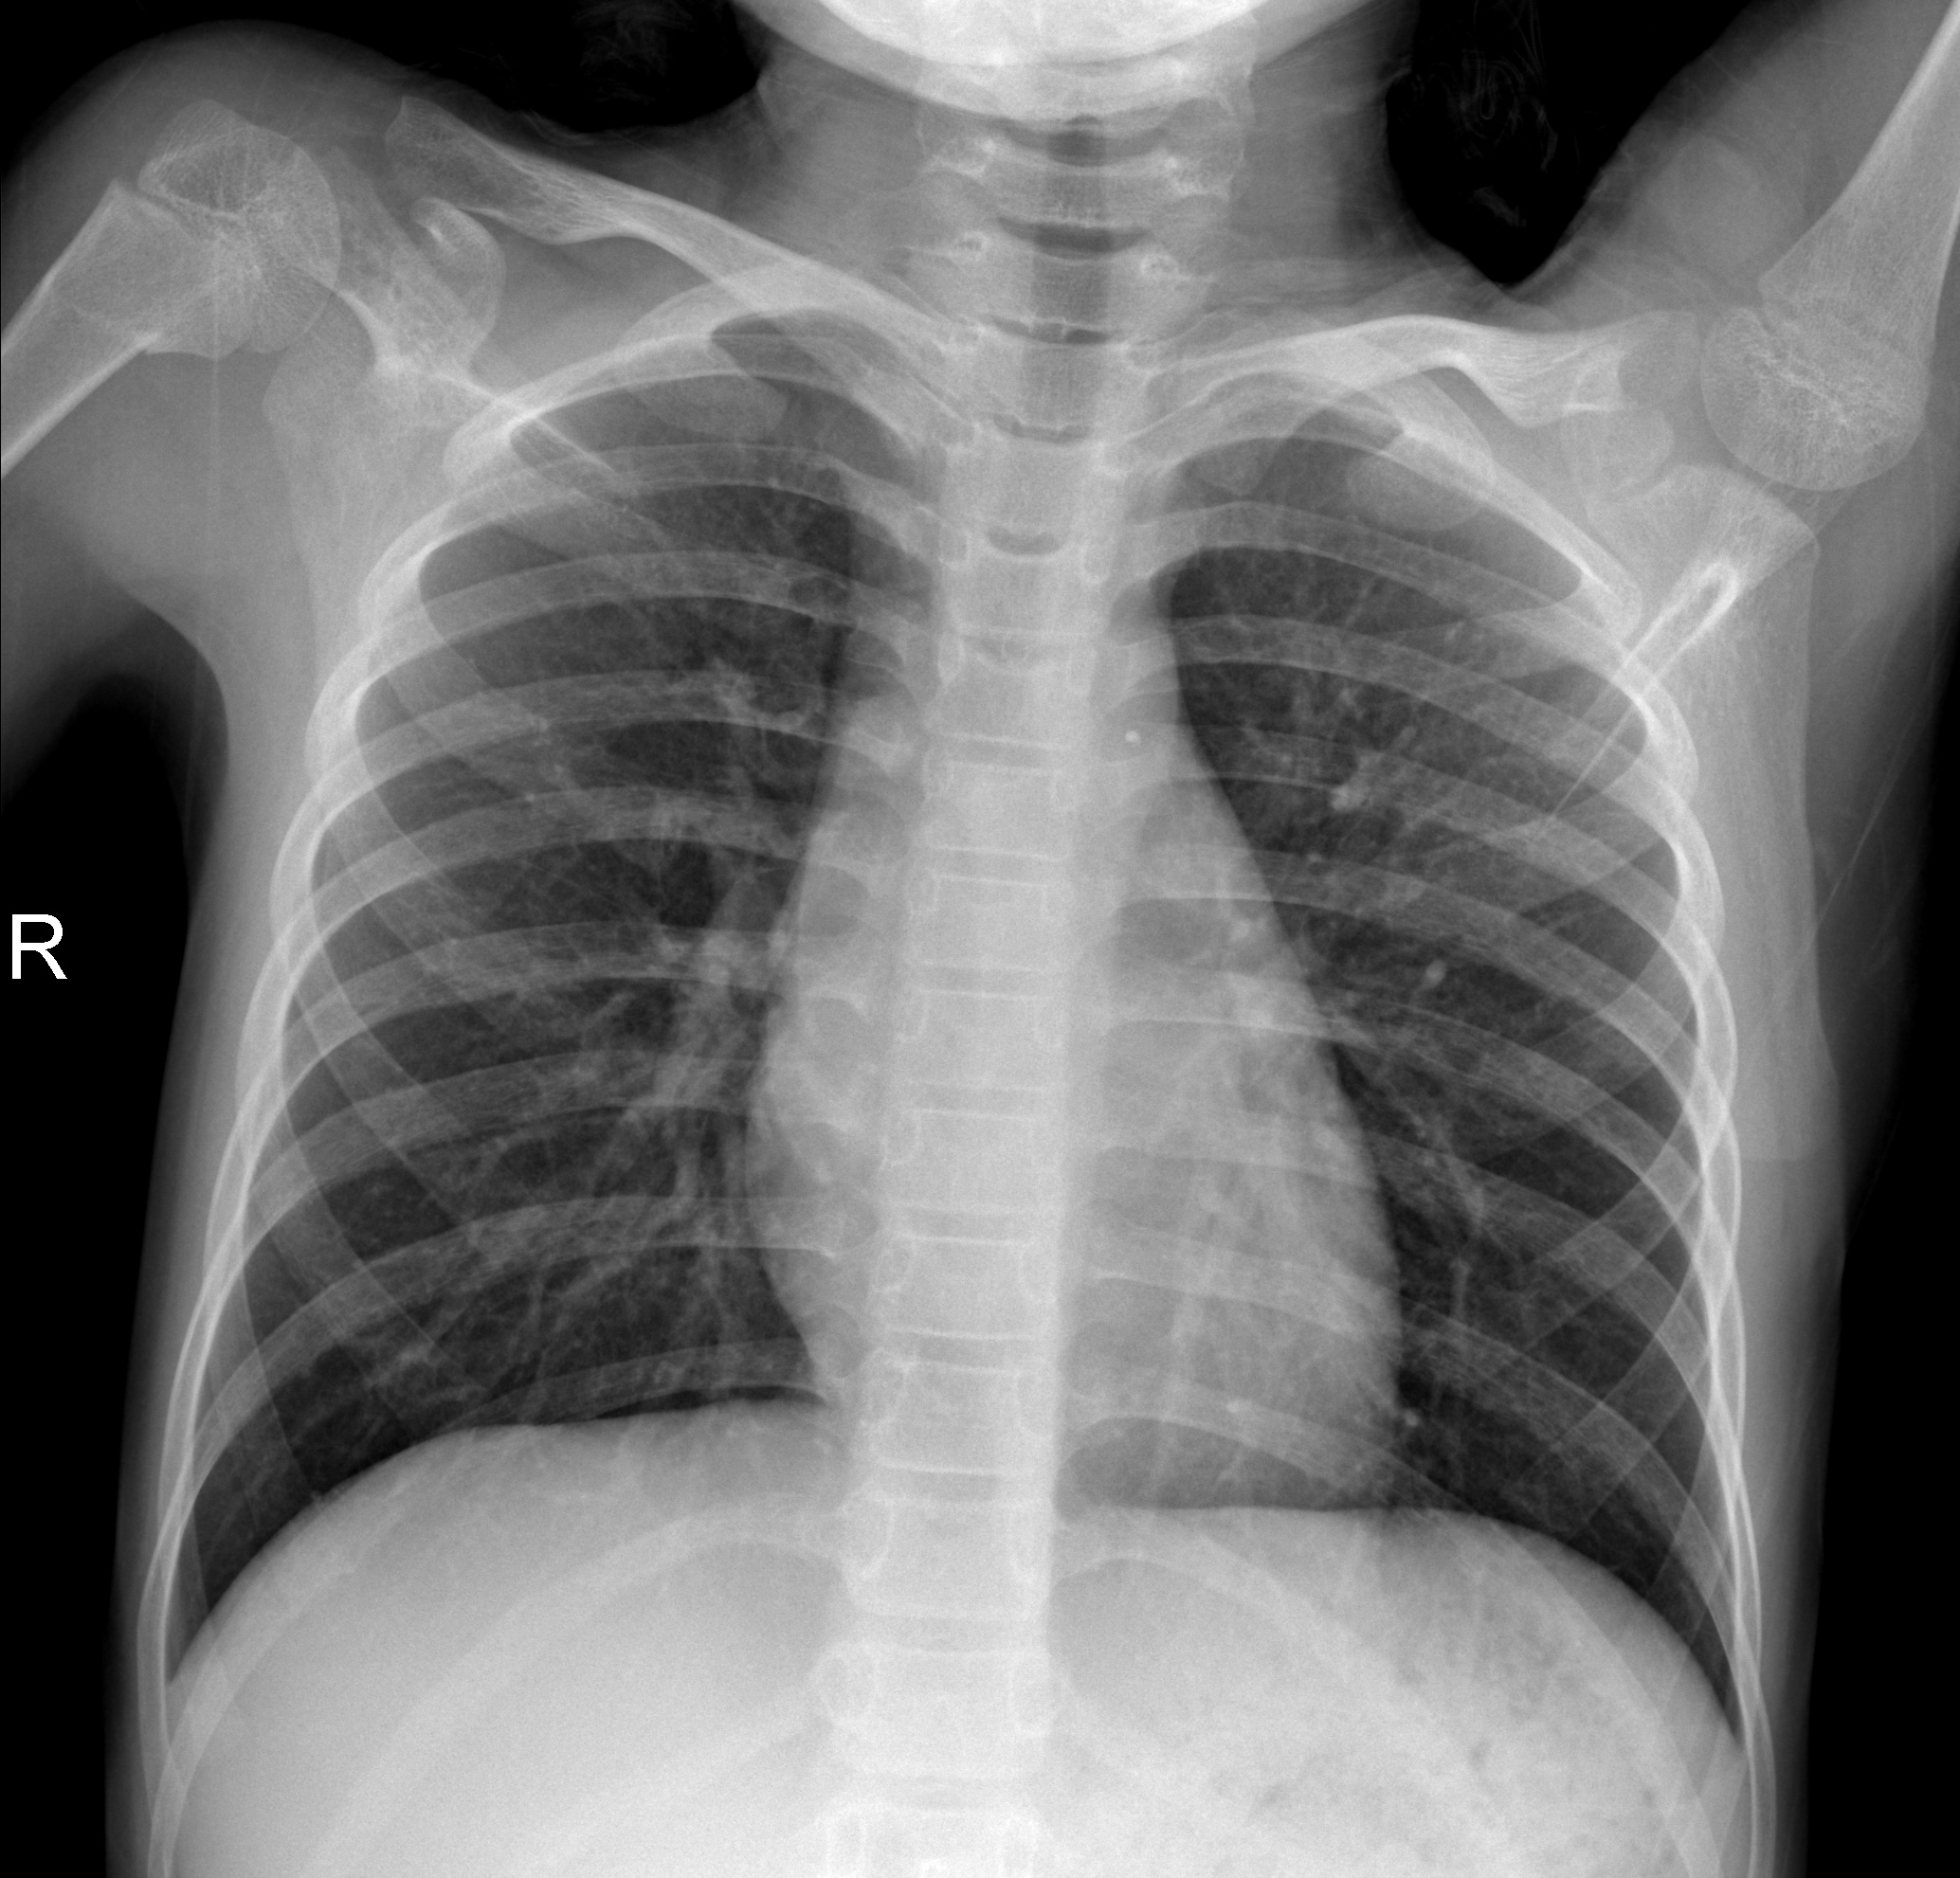
Diagnosis: NORMAL